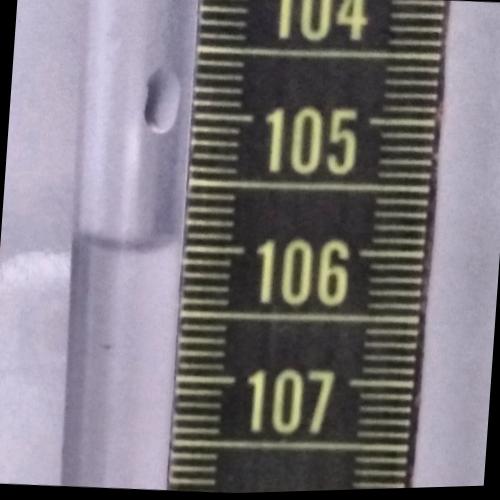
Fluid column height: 106.0 cm